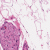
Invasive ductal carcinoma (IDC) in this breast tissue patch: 0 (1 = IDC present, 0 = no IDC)